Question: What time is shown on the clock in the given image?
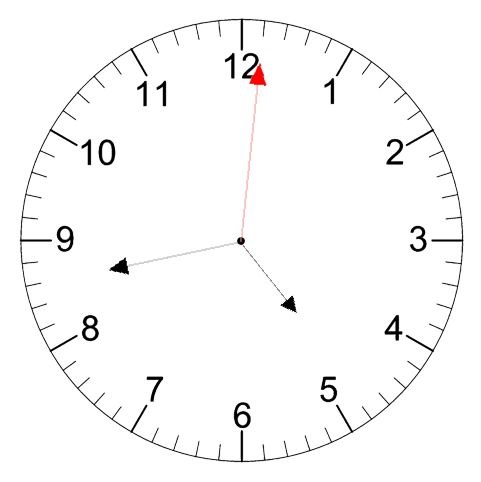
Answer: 04:43:01